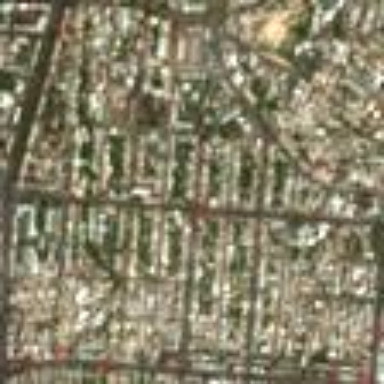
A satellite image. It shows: Residential area within neighborhood.